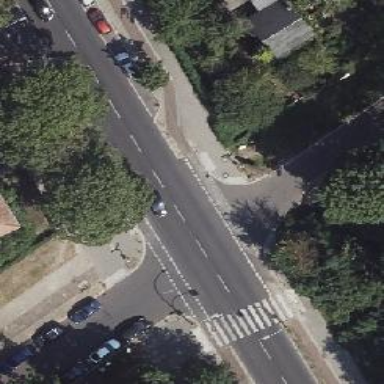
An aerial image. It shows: Unmarked crossing on the road.